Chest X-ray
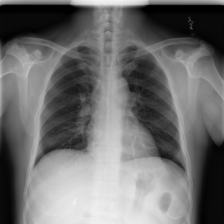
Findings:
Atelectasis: negative
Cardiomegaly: negative
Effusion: negative
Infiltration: negative
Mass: negative
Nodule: negative
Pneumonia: negative
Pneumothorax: negative
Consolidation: negative
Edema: negative
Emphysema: negative
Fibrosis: negative
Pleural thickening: negative
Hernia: negative